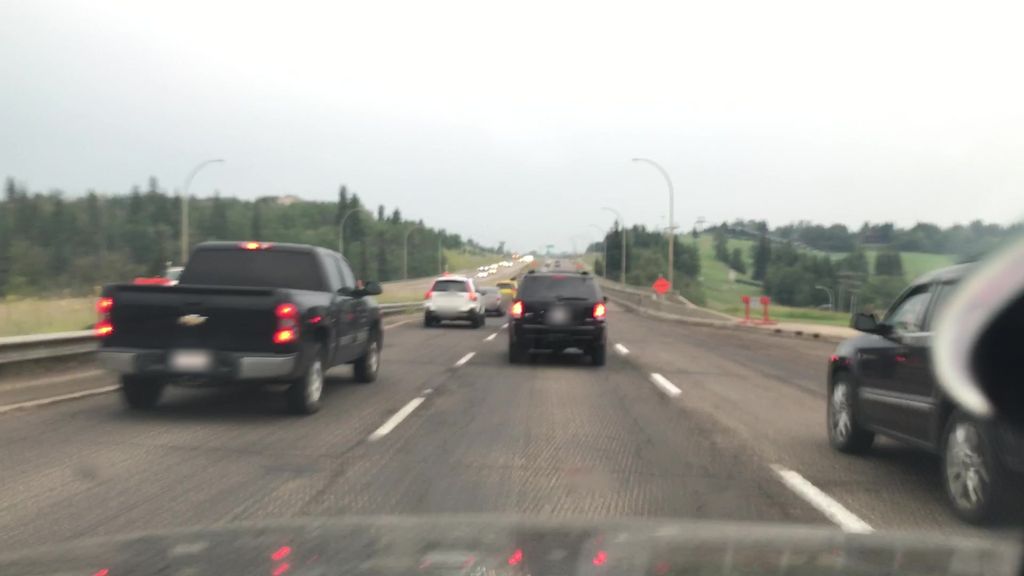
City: edmonton